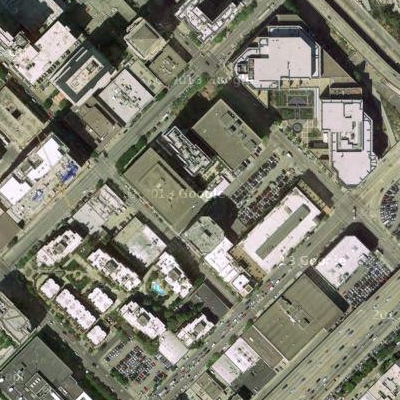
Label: Industry